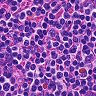
Metastatic tissue present: no